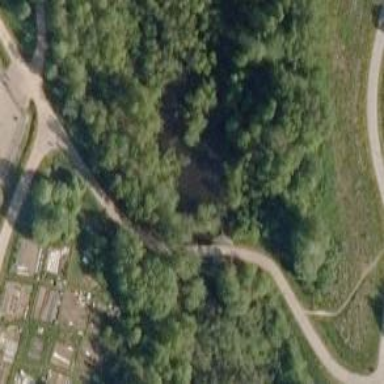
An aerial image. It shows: Bridge for cycleway.